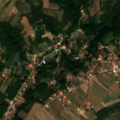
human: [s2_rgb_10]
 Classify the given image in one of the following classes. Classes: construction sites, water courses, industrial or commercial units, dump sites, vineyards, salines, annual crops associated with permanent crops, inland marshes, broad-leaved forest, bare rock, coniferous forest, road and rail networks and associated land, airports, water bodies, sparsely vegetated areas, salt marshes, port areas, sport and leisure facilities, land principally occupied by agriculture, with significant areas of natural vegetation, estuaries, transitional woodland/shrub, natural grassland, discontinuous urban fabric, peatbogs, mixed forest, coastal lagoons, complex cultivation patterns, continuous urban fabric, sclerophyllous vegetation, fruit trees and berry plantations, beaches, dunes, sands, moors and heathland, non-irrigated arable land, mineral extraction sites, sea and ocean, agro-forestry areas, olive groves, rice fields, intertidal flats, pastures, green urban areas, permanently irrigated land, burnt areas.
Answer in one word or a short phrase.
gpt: discontinuous urban fabric, complex cultivation patterns, land principally occupied by agriculture, with significant areas of natural vegetation, broad-leaved forest